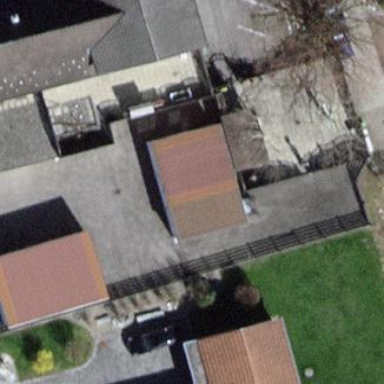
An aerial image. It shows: Garage.